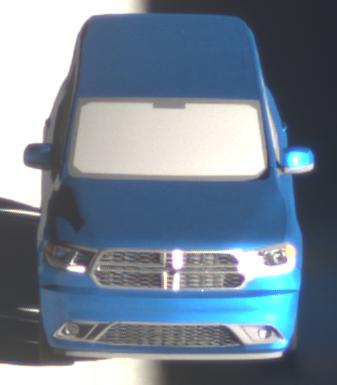
Make: Dodge
Model: Durango
Detailed model: Gen. 3
Model produced from: 2010
Doors: 5
Color: blue
Road condition: dry road
Daytime: sunrise or sunset
Contrast: high contrast